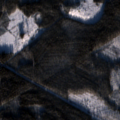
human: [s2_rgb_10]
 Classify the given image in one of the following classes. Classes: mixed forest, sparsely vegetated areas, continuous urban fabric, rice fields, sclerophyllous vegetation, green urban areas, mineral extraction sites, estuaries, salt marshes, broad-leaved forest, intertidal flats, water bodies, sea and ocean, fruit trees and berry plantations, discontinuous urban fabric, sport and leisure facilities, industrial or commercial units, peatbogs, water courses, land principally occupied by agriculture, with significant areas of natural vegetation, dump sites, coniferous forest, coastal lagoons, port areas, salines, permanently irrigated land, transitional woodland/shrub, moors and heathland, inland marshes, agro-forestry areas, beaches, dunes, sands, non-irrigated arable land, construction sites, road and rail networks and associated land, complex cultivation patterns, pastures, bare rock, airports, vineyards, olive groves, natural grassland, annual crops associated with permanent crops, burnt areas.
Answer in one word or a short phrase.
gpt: coniferous forest, mixed forest